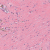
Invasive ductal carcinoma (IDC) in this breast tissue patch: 0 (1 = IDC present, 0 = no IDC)